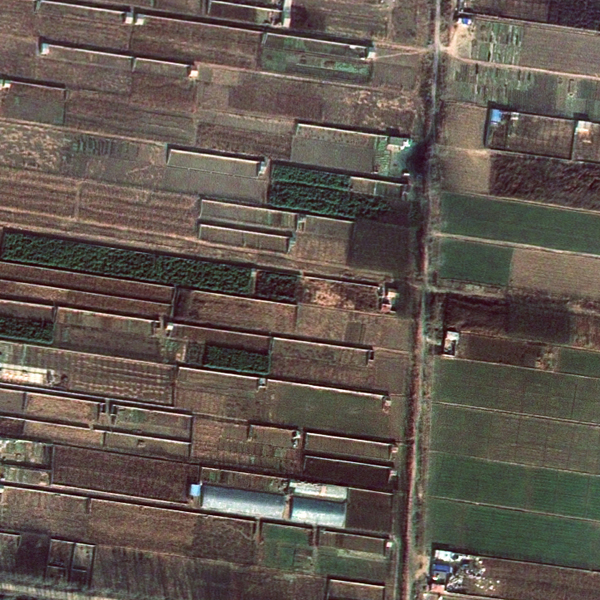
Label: Farmland